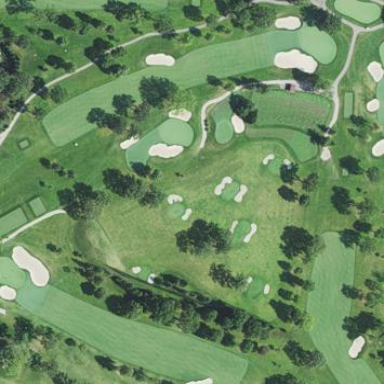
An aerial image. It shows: Driving range for golf on grass.